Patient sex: M
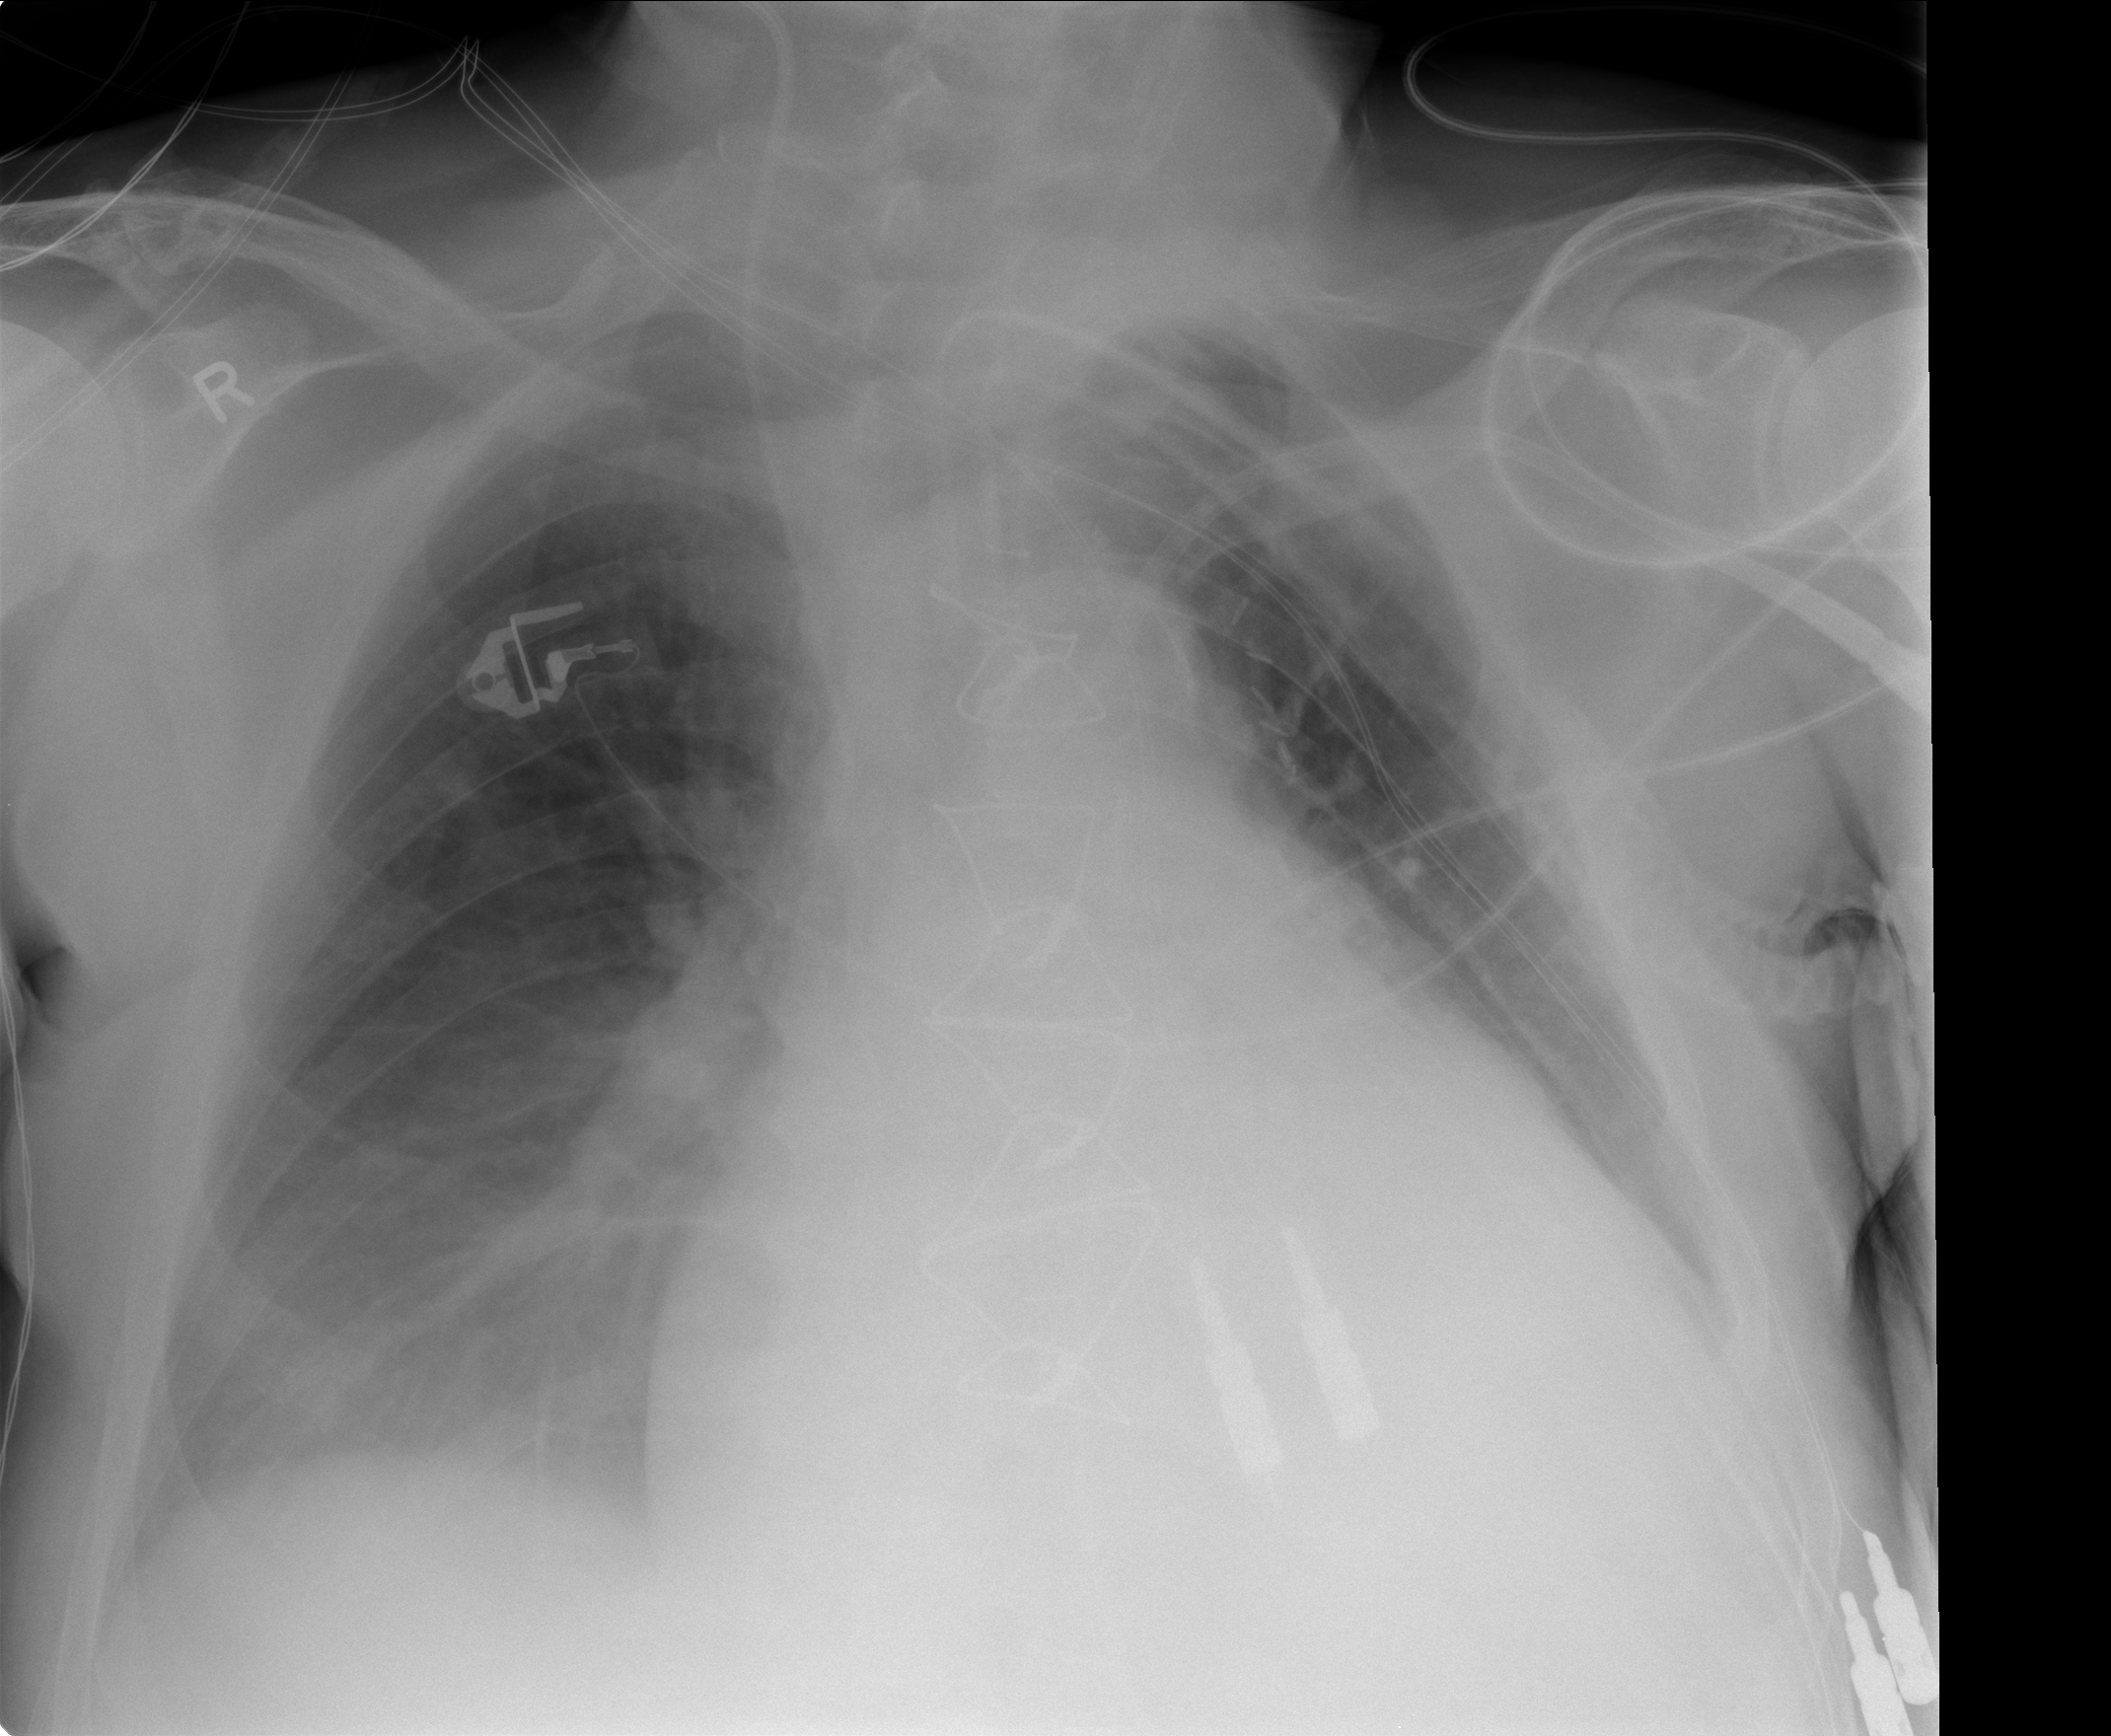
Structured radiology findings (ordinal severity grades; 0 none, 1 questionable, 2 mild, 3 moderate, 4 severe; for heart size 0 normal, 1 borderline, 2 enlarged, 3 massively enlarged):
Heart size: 2
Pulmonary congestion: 2
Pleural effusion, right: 2
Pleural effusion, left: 2
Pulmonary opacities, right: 2
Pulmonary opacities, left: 1
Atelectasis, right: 2
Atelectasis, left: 2